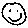
Label: smiley face